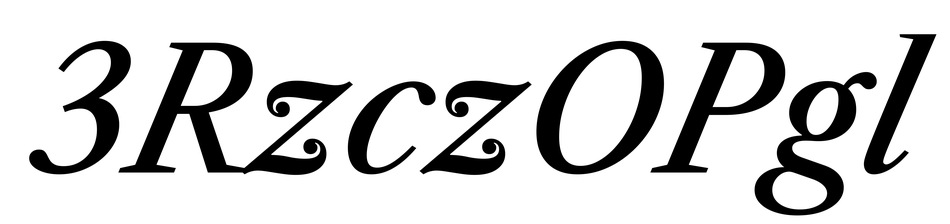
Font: LibreCaslonText-Italic_Medium_Italic